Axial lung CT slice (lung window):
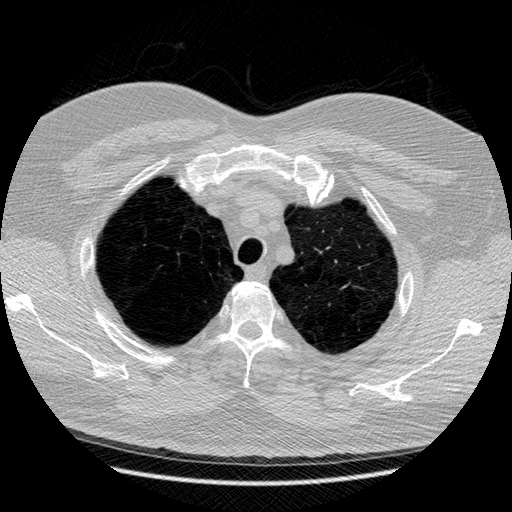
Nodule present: no